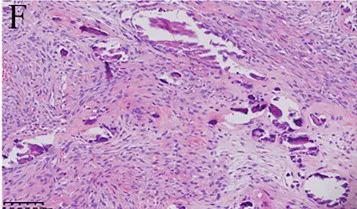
Morphology. (F) Presence of many psammoma bodies.
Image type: pathology (h&e)